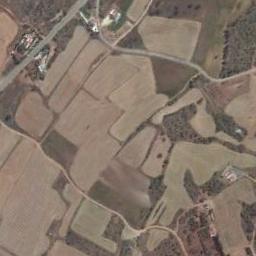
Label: rectangular_farmland